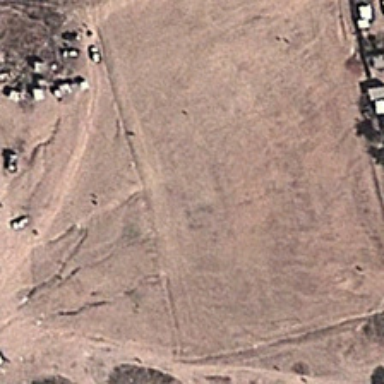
Some buildings are near a piece of bareland .